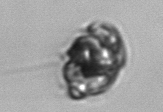
Label: Proterythropsis